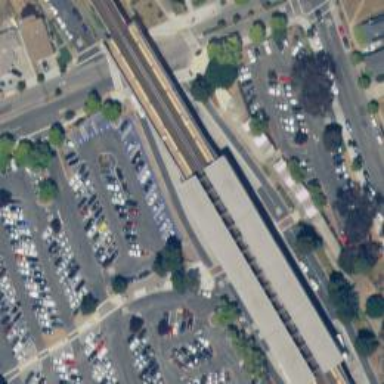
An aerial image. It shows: Separate sidewalk along busway.